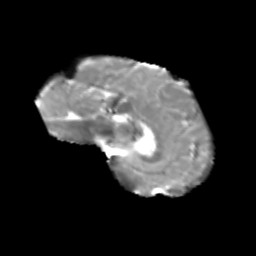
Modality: T2w
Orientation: sagittal
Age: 23
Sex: male
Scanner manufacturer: siemens
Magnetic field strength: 3 T
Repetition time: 1.8 s
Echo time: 0.07 s